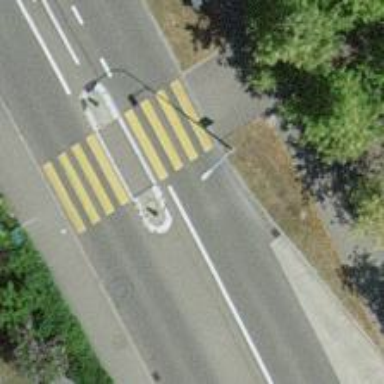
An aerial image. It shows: Uncontrolled crossing with pedestrian island.